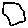
Label: hexagon